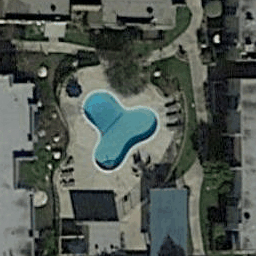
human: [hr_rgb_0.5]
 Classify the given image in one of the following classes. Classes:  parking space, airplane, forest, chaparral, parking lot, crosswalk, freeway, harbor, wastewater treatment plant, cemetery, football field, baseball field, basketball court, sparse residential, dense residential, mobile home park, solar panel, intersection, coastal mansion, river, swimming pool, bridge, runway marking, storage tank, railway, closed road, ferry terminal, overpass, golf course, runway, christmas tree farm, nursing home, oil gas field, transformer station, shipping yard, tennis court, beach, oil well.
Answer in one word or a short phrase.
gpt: swimming pool